Brain MRI, t2w sequence, axial 2D slice.
Patient: age 24, sex F, weight 95 kg, height 1.95 m
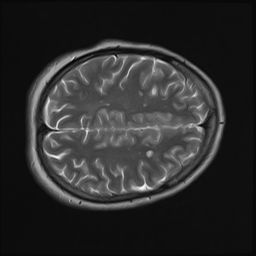